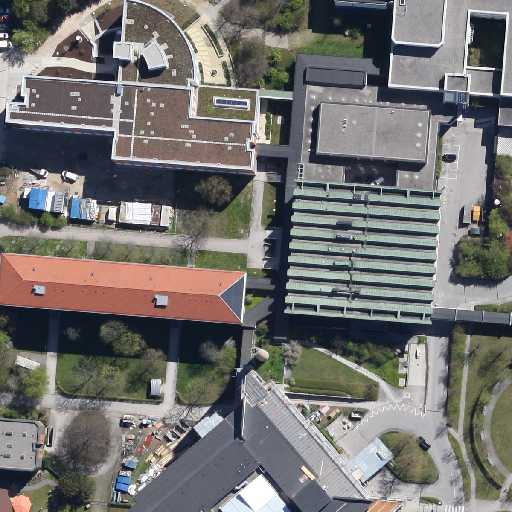
Referring expression: sidewalk along with tree